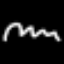
Label: squiggle